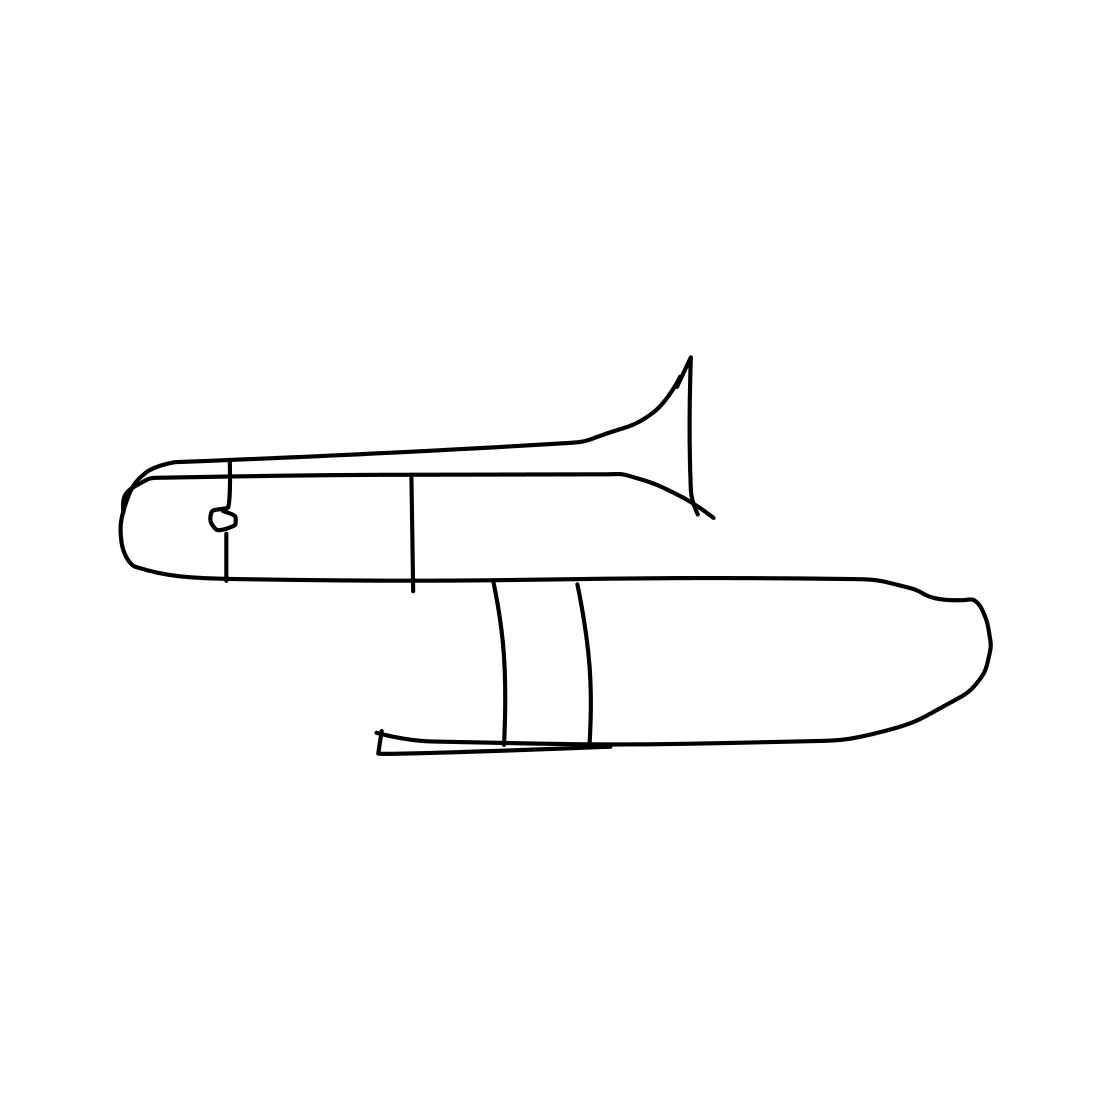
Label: trombone